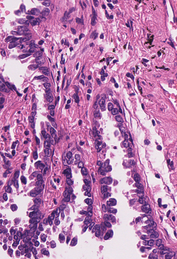
Tumor epithelial tissue: yes
Tumor-associated stroma tissue: yes
Normal tissue: no